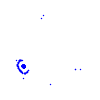
Particle: pion